Question: How can I extract the output of a command line program and add it in a variable in JavaScript?
As an example, I need to extract the value "<PHONE>" in the screenshot below
'''
var extract = function(string) {
var o = {};
string.replace(/(.*?)=(.*?)(?:\|\||$)/g, function(all, key, value) {
o[key] = value;
});
return o;
};
'''

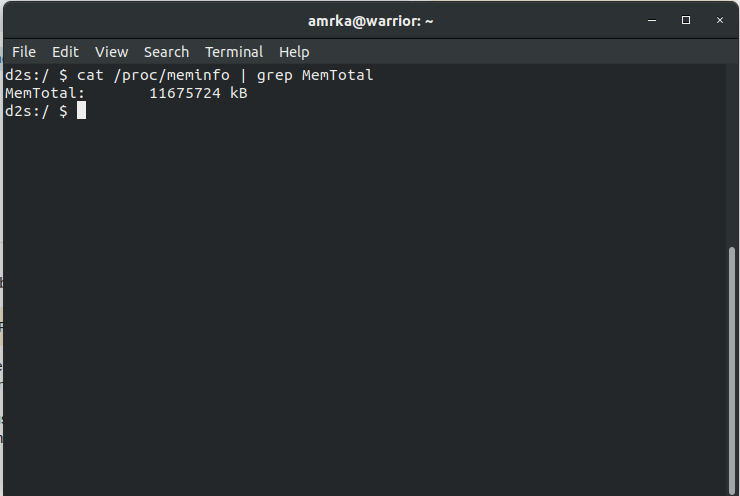
Answer: Don't do in JavaScript what you can do from the command line.
In this case you could extract that number before passing it to your Node.js script
You must have <URL> available on your system so to extract that number you can simply do:
'''
awk '/MemTotal/{print $2}' /proc/meminfo
'''